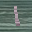
Label: 1